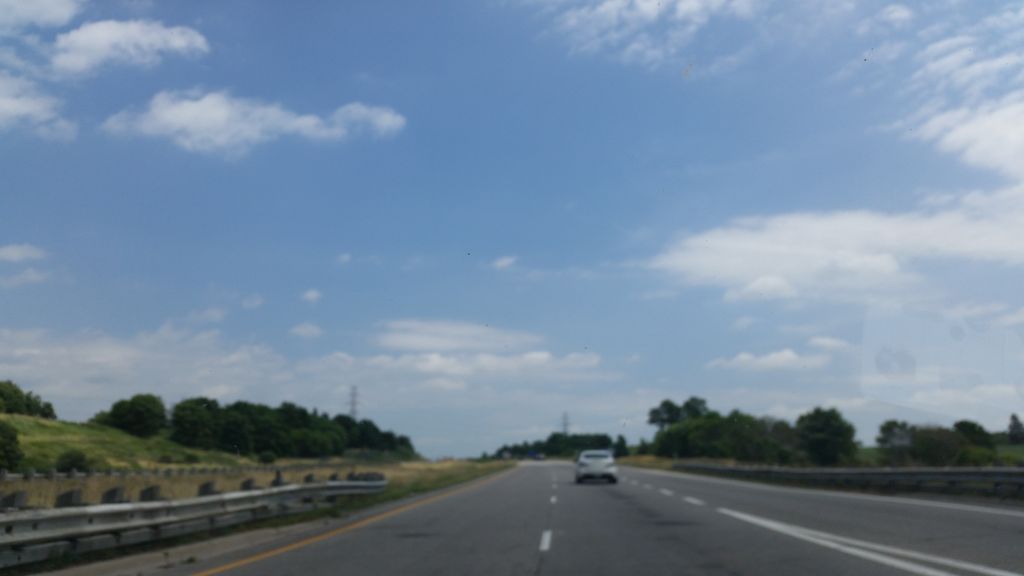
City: kitchener-waterloo